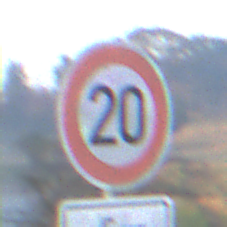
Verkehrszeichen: Geschwindigkeit20
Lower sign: HinweisDurchSinnbild19
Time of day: Dawn
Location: Outdoor (Nature)
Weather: Clear
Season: NotSpecified
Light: Natural